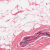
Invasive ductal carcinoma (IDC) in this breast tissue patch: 0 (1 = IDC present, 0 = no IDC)